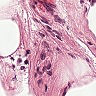
Metastatic tissue present: no